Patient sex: M
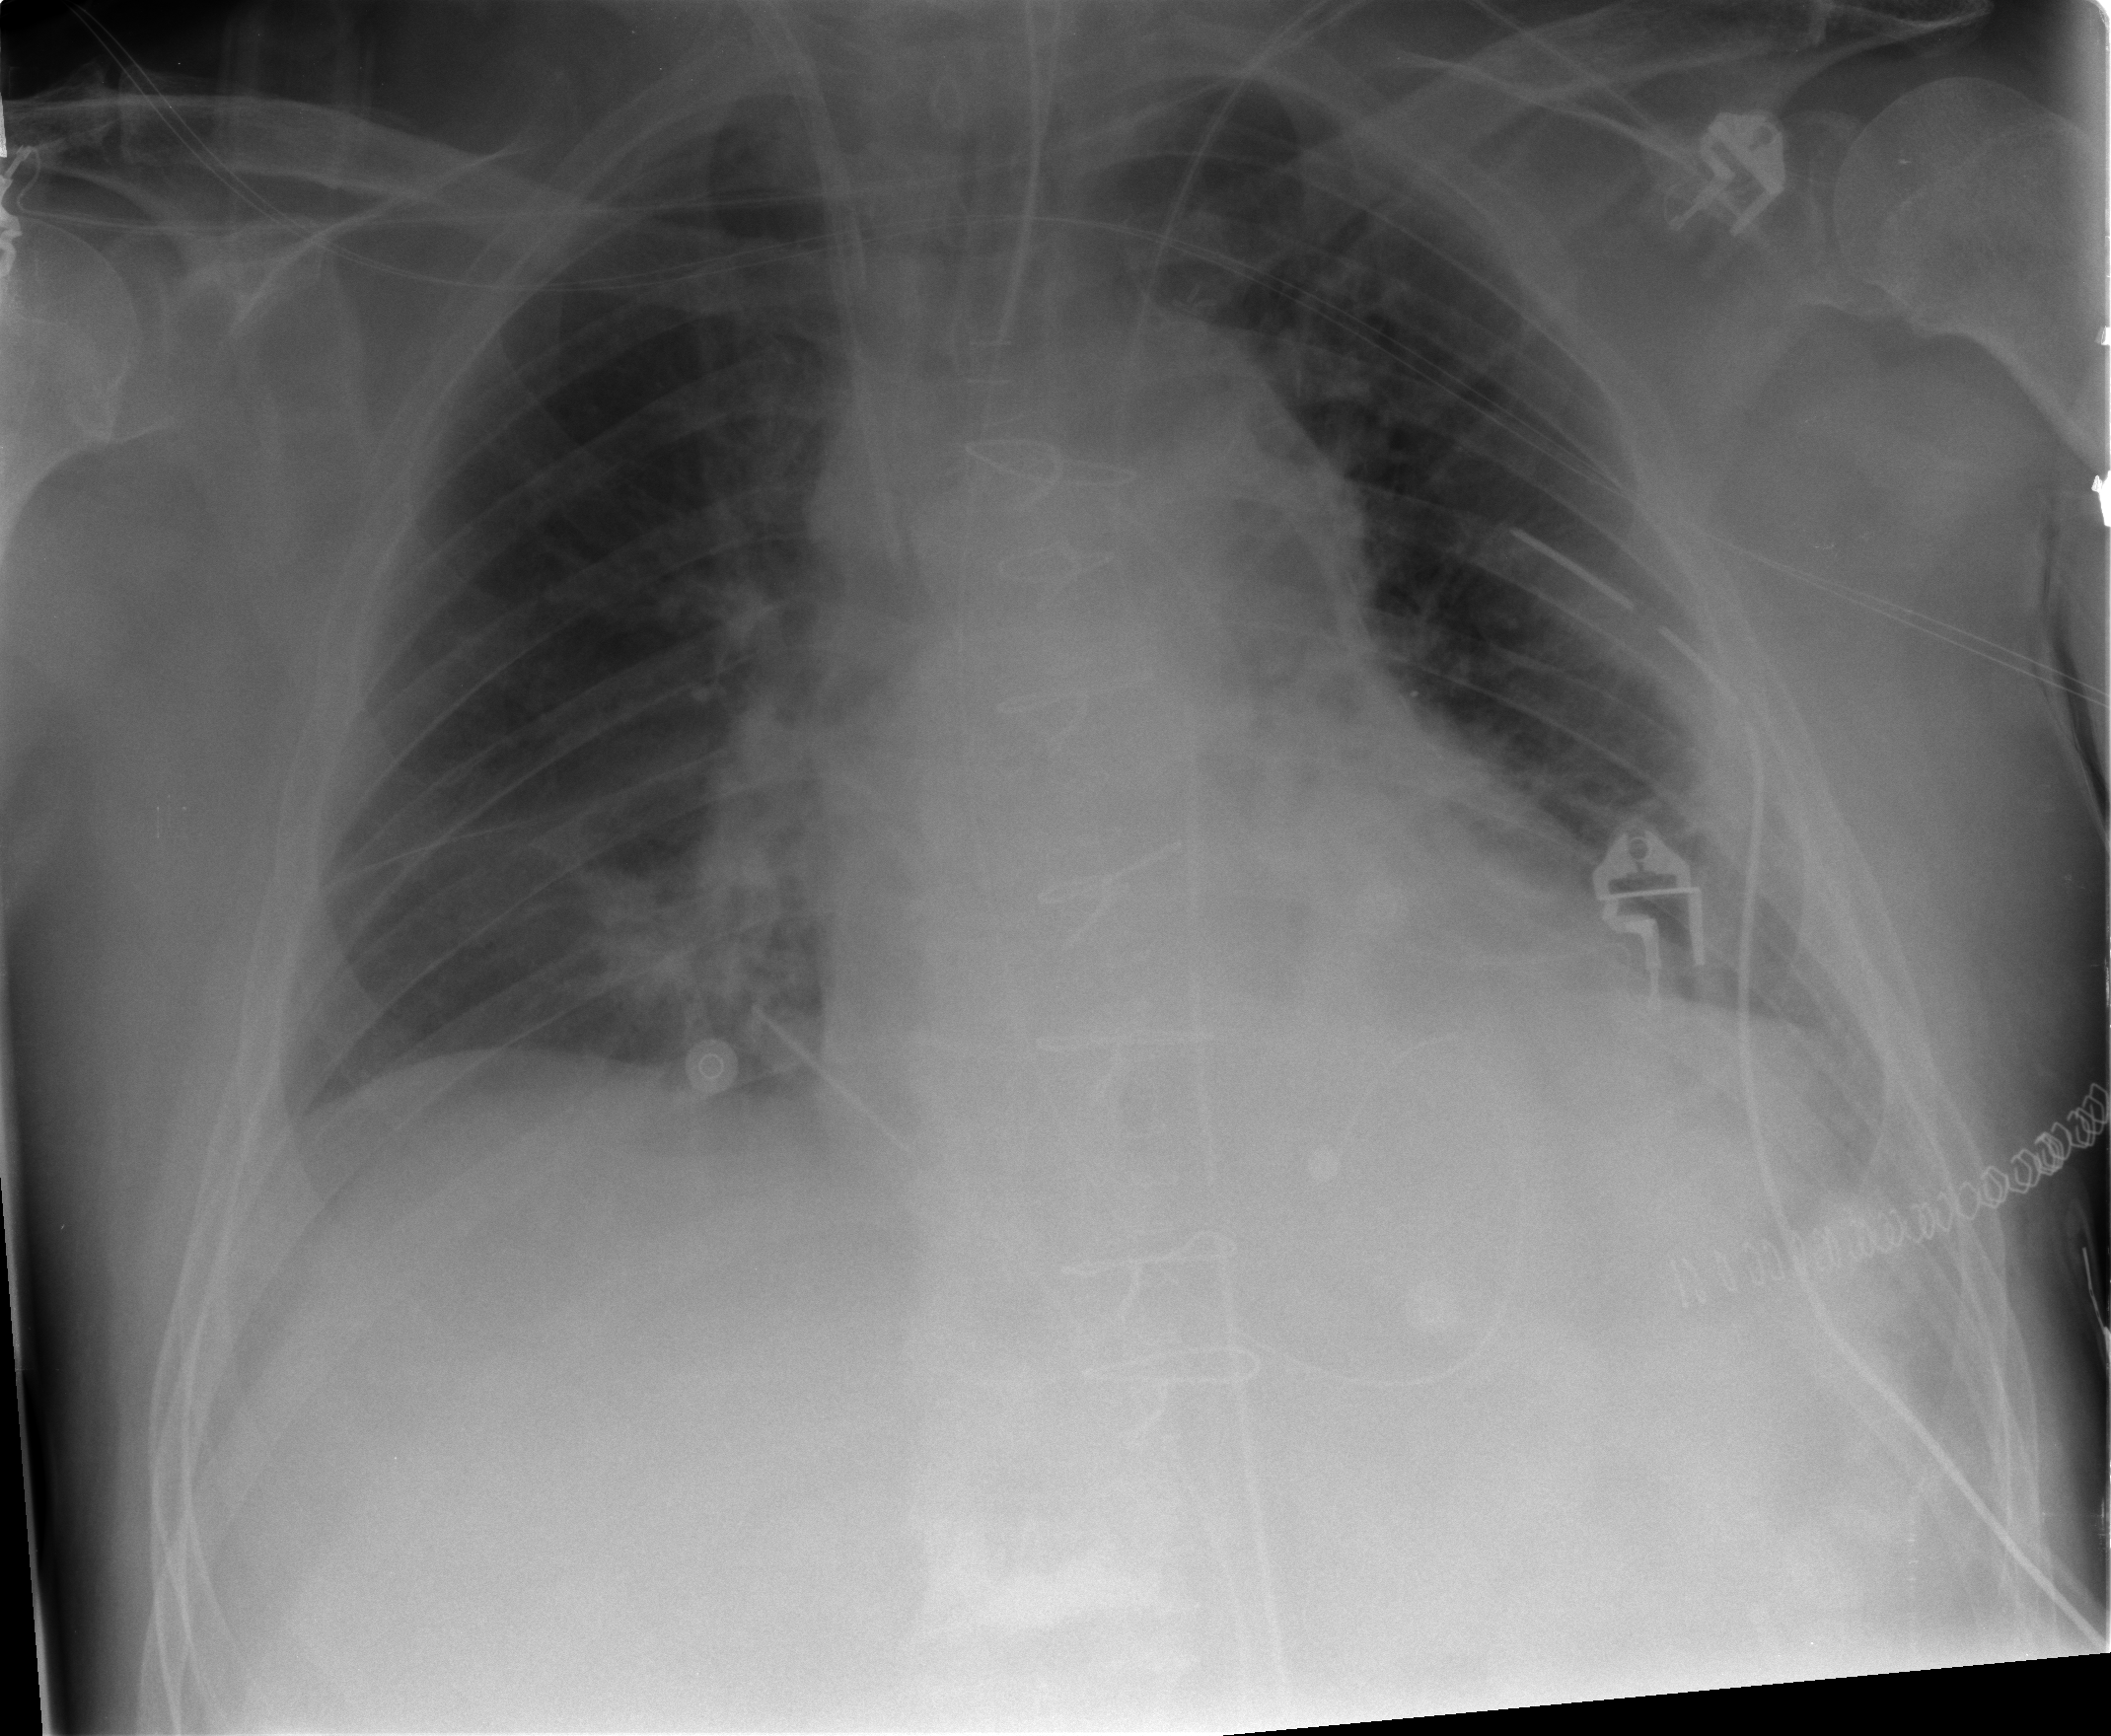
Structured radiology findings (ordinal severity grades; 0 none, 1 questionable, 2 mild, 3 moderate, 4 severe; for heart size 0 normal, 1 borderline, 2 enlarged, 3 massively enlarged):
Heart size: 2
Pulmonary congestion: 2
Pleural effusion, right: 0
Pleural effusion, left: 2
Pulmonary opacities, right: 2
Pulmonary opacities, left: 0
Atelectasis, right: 2
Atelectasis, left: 2